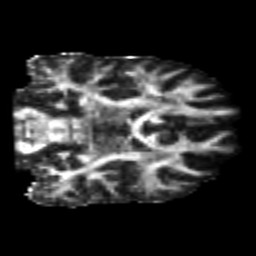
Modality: FA
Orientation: coronal
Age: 25
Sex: male
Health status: healthy
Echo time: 0.074 s